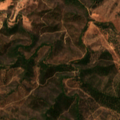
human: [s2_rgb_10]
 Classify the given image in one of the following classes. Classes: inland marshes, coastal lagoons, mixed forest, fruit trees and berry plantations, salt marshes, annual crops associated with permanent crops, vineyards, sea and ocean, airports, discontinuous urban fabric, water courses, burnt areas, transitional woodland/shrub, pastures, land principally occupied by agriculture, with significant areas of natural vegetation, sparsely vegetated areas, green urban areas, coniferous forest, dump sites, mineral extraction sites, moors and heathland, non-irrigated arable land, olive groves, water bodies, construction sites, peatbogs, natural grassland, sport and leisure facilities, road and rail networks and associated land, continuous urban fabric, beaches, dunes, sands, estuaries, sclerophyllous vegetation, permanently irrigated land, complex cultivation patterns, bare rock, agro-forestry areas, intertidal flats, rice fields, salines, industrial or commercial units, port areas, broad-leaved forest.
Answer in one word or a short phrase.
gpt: land principally occupied by agriculture, with significant areas of natural vegetation, broad-leaved forest